Breast ultrasound image
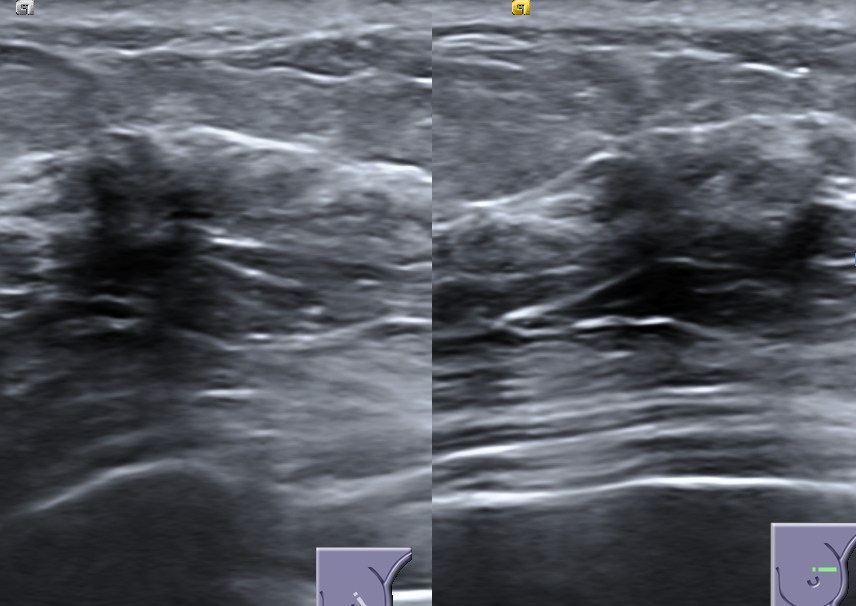
Diagnosis: normal